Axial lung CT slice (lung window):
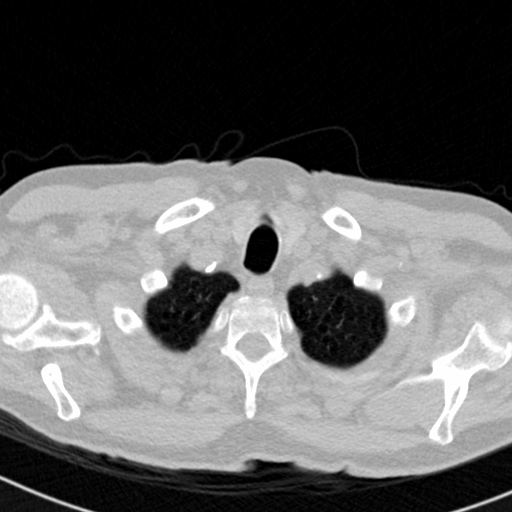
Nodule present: no